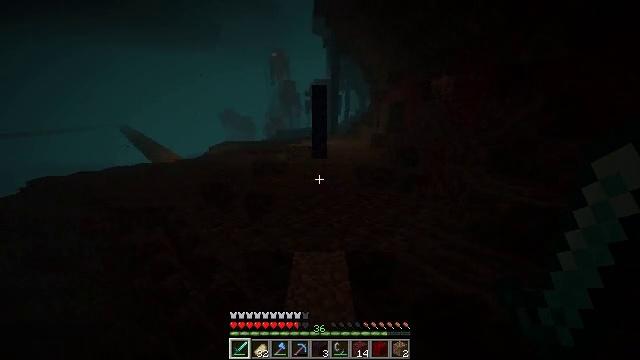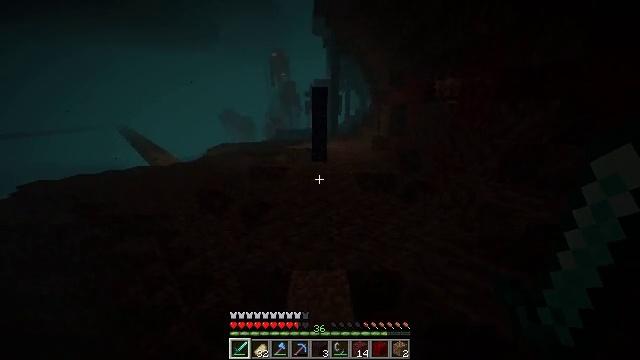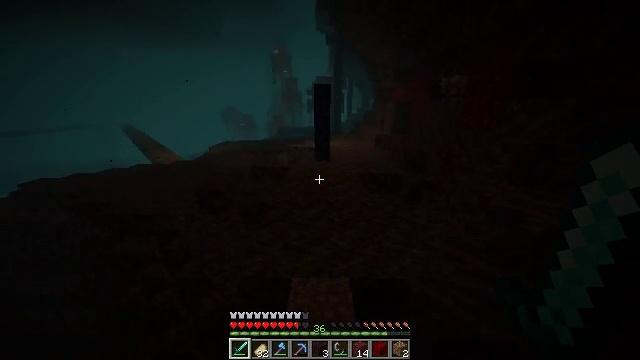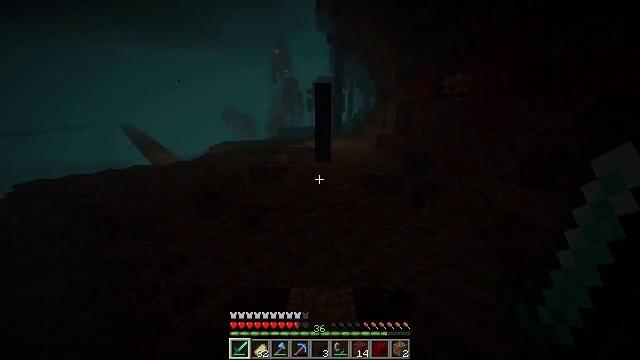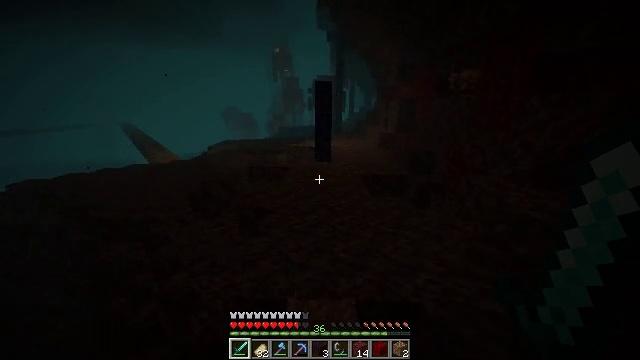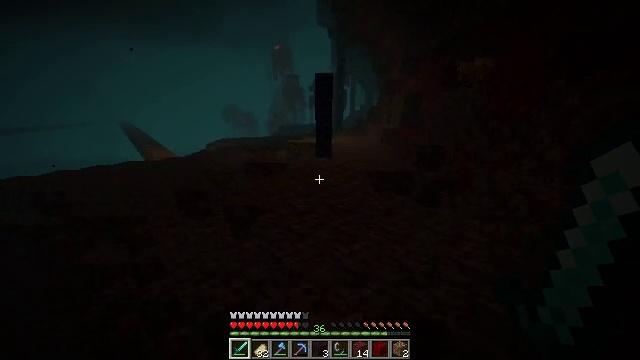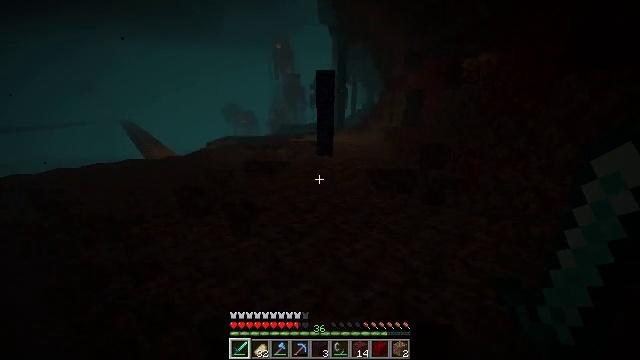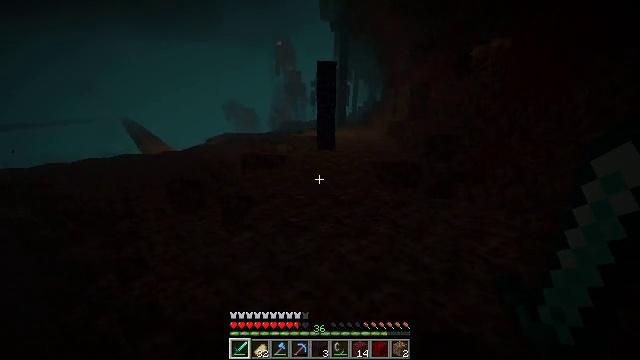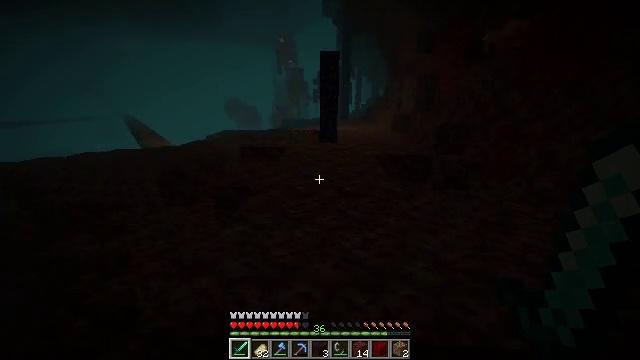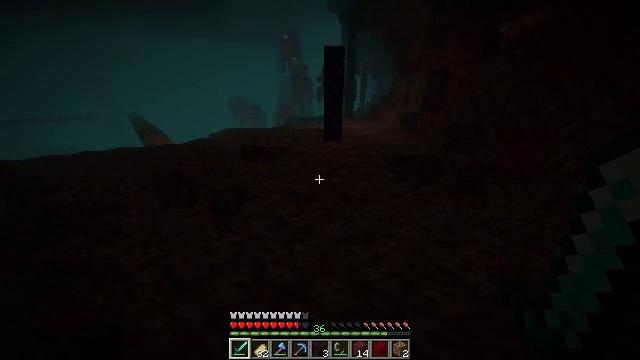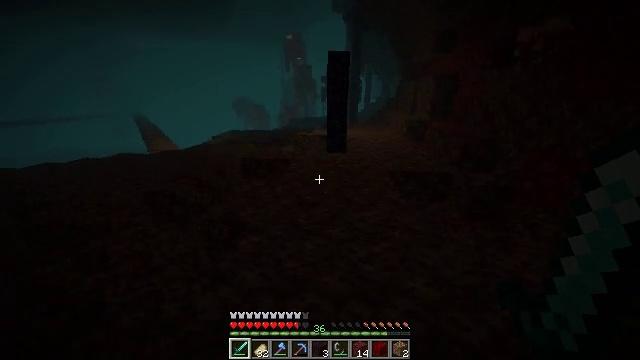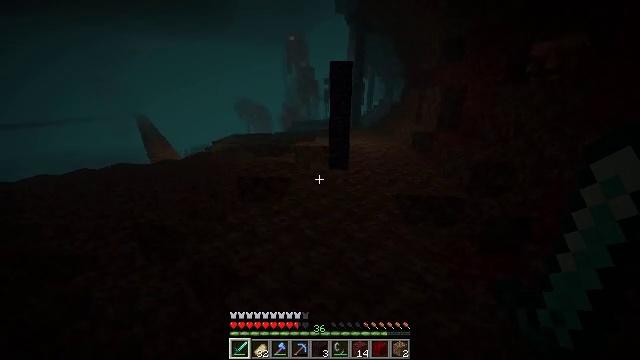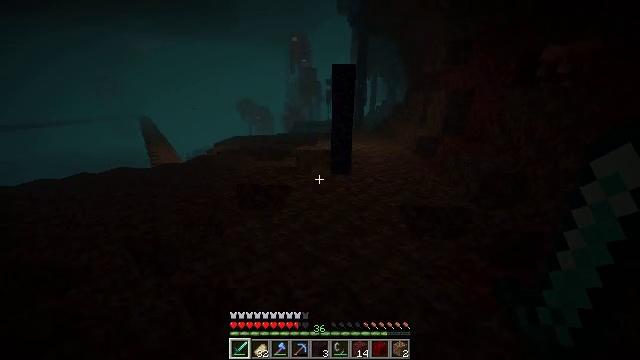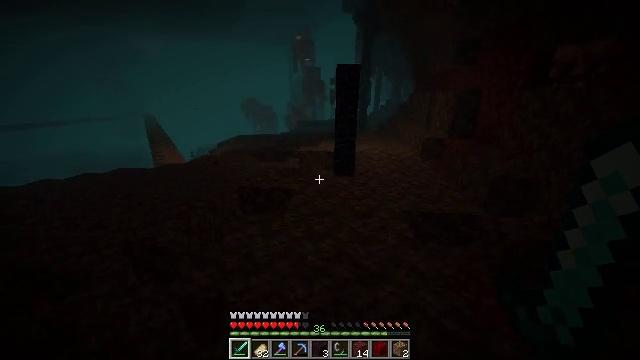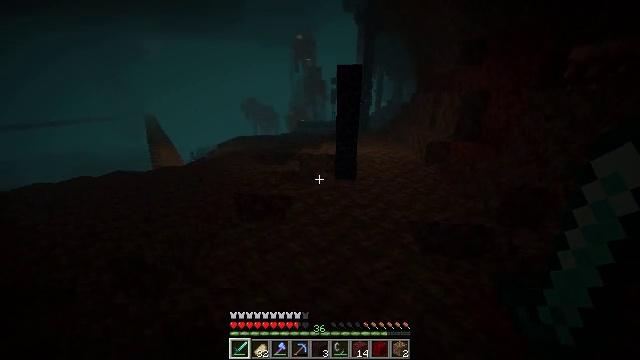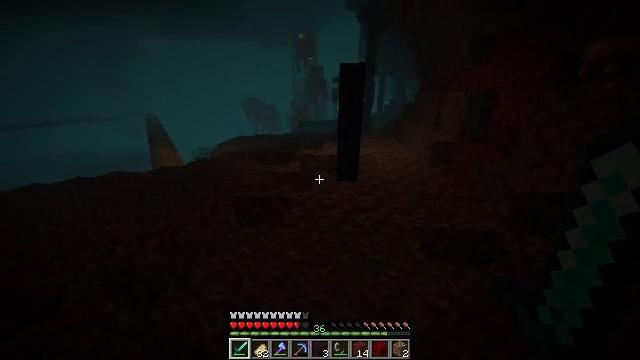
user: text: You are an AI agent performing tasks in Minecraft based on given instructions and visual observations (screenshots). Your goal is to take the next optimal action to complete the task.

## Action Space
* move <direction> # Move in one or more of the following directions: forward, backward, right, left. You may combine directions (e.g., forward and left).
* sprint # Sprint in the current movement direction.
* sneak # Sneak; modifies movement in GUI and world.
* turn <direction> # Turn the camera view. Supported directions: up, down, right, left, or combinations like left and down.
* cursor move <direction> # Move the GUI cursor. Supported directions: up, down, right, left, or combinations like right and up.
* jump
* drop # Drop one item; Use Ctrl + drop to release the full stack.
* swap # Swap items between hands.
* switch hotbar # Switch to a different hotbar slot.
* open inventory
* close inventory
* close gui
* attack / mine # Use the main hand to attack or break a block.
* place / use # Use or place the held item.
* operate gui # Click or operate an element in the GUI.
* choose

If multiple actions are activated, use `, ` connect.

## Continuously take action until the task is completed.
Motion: motion action
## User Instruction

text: Create a brewing stand in the crafting table.
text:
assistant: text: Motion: move forward, jump
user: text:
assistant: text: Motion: move forward, jump
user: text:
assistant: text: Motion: move forward, jump
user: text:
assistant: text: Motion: move forward, jump
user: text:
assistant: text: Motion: move forward, jump
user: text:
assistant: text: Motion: move forward, jump
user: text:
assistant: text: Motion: move forward, jump
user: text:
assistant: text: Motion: move forward, sprint, jump
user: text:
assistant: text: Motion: move forward, sprint, turn left, jump
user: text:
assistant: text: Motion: move forward, sprint, turn left, jump
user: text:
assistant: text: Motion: move forward, sprint, jump
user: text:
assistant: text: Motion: move forward, jump
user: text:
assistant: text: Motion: move forward, jump
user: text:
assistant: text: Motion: move forward, jump
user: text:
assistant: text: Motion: move forward, jump
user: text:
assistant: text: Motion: move forward, jump
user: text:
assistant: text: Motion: move forward, jump
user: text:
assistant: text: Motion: move forward, jump
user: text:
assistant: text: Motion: move forward, sprint, jump
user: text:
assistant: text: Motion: move forward, sprint, jump
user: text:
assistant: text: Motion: move forward, sprint, jump
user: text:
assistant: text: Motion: move forward, sprint, jump
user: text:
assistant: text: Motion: move forward, jump
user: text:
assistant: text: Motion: move forward, jump
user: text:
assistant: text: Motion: move forward
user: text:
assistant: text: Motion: move forward
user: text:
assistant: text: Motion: move forward
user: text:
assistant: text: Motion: move forward, turn right and down
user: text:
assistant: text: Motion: move forward, turn right and down
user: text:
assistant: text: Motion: move forward, turn right and down